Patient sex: F
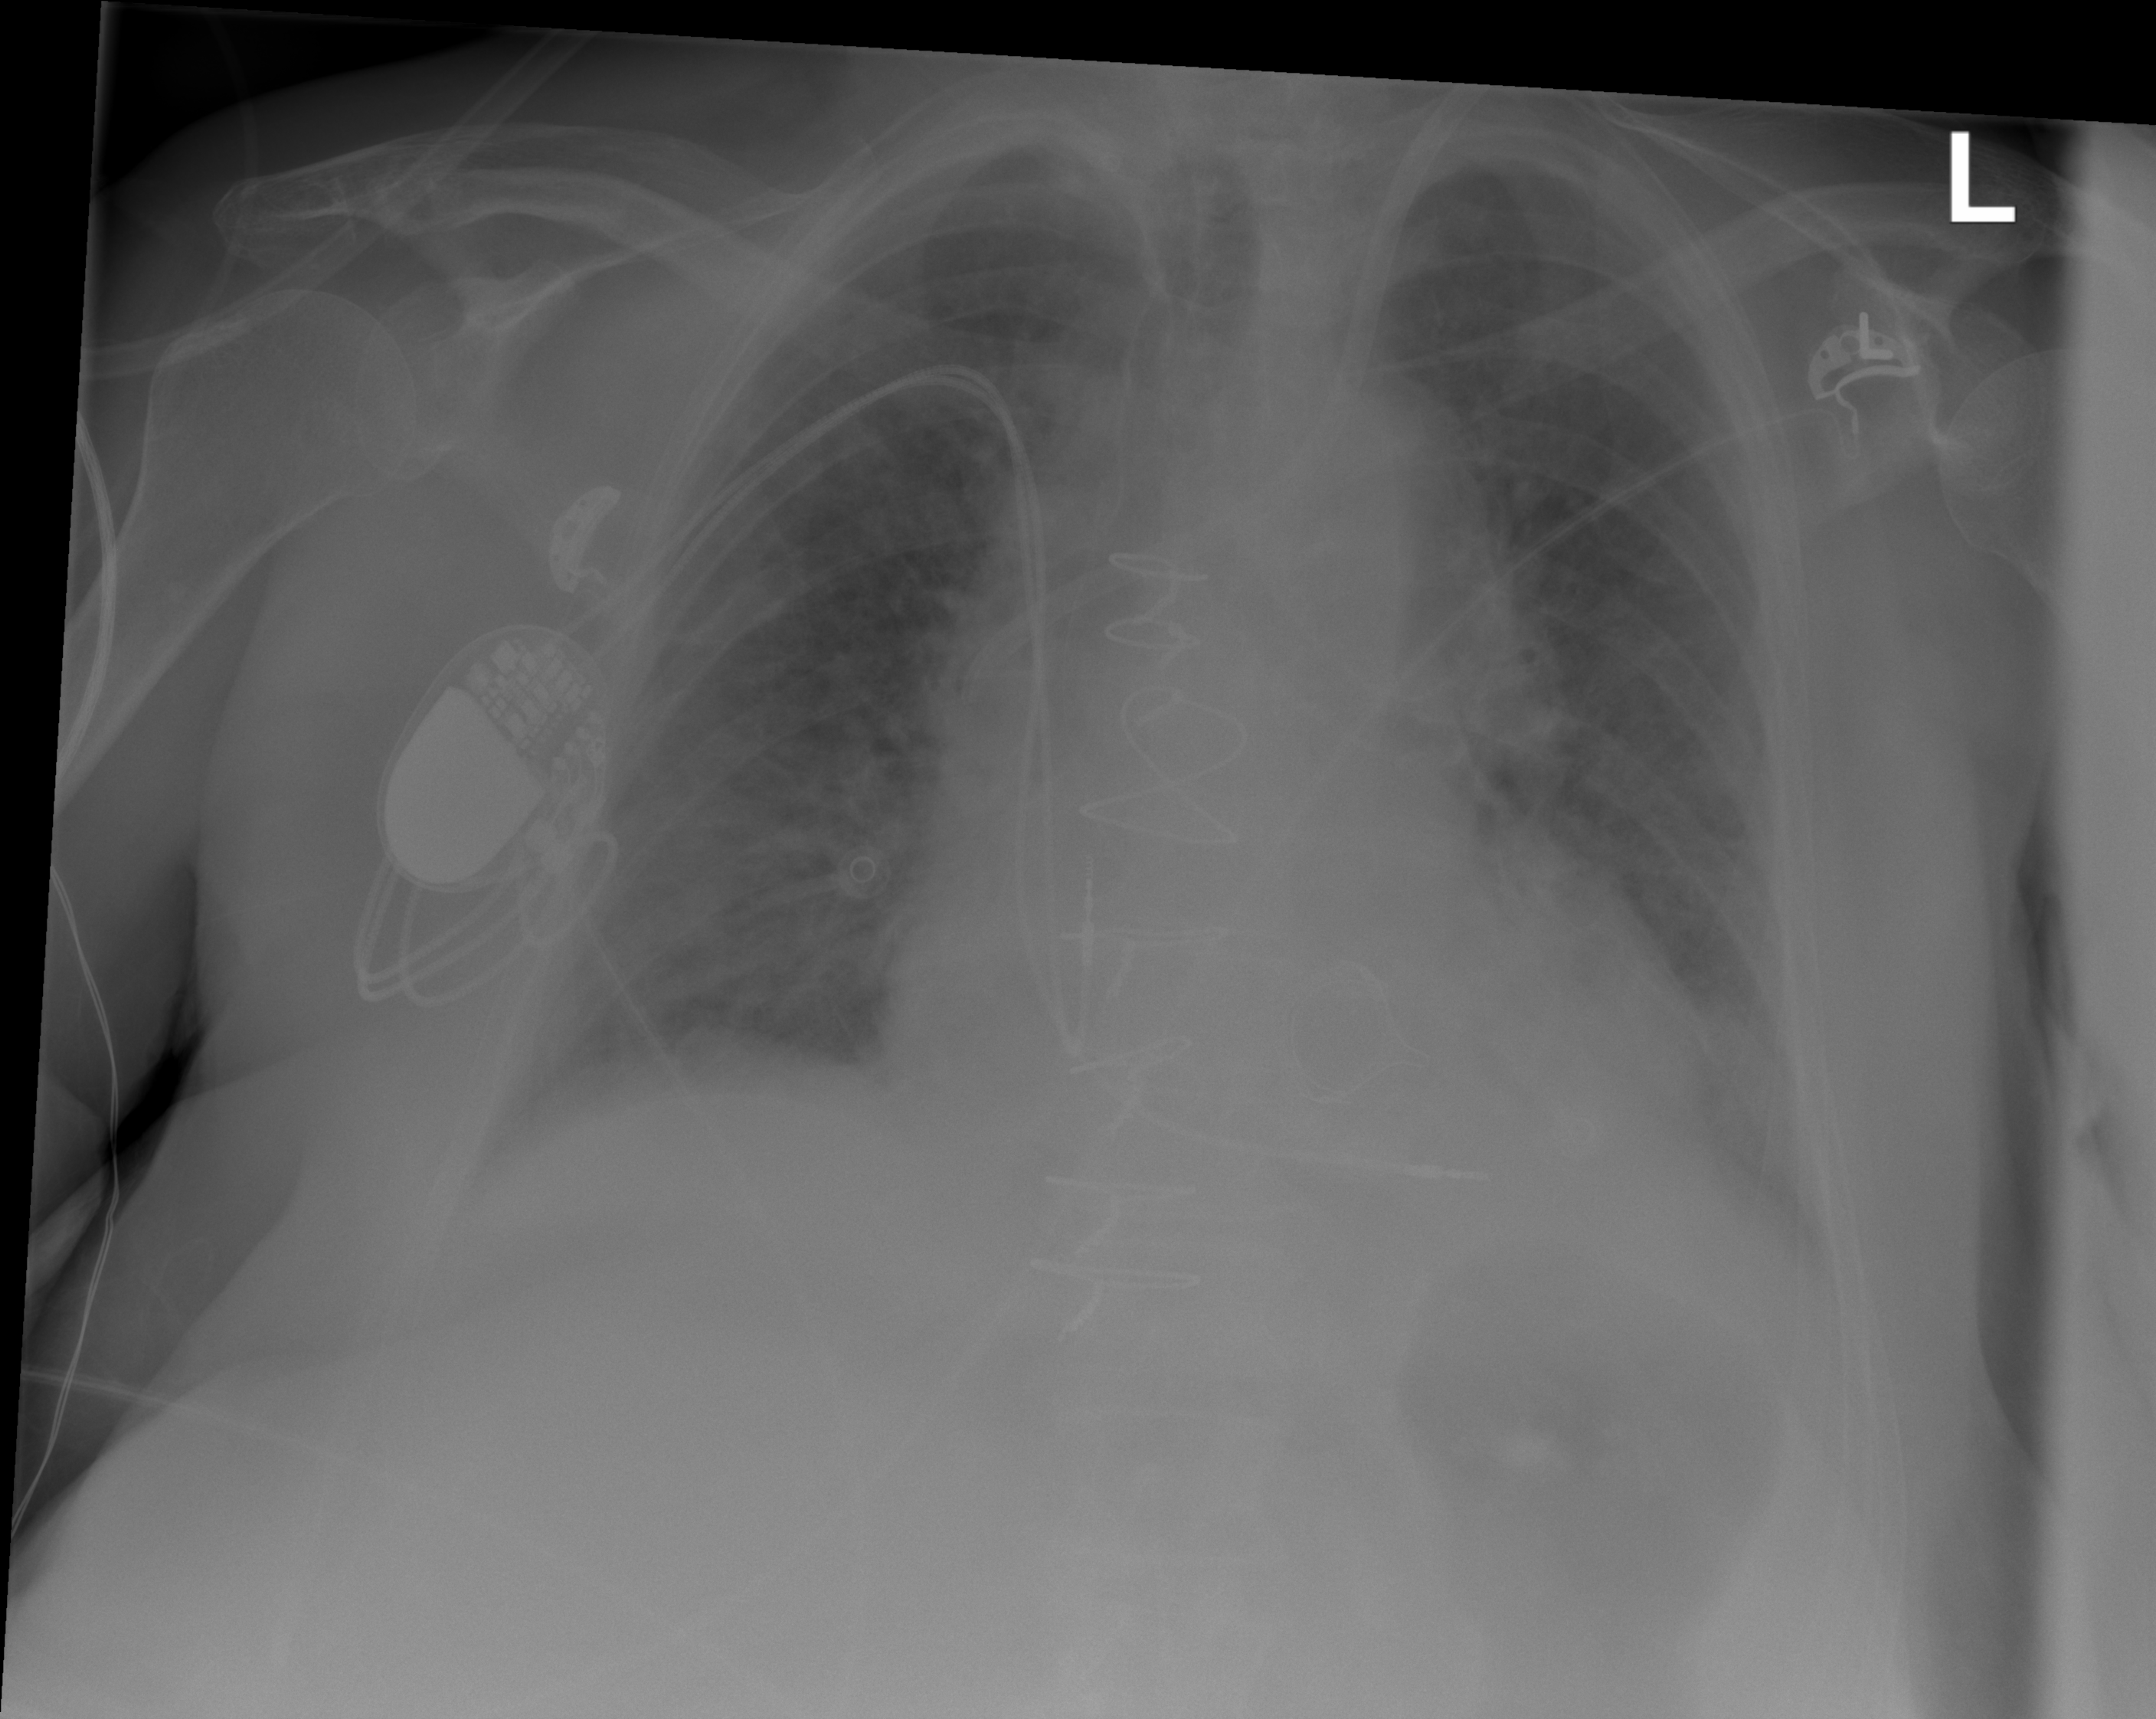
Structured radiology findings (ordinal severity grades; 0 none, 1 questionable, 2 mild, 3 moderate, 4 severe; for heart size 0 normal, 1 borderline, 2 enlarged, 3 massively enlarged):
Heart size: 2
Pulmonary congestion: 2
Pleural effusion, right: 0
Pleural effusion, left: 1
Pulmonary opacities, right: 2
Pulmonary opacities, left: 1
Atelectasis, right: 0
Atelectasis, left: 2